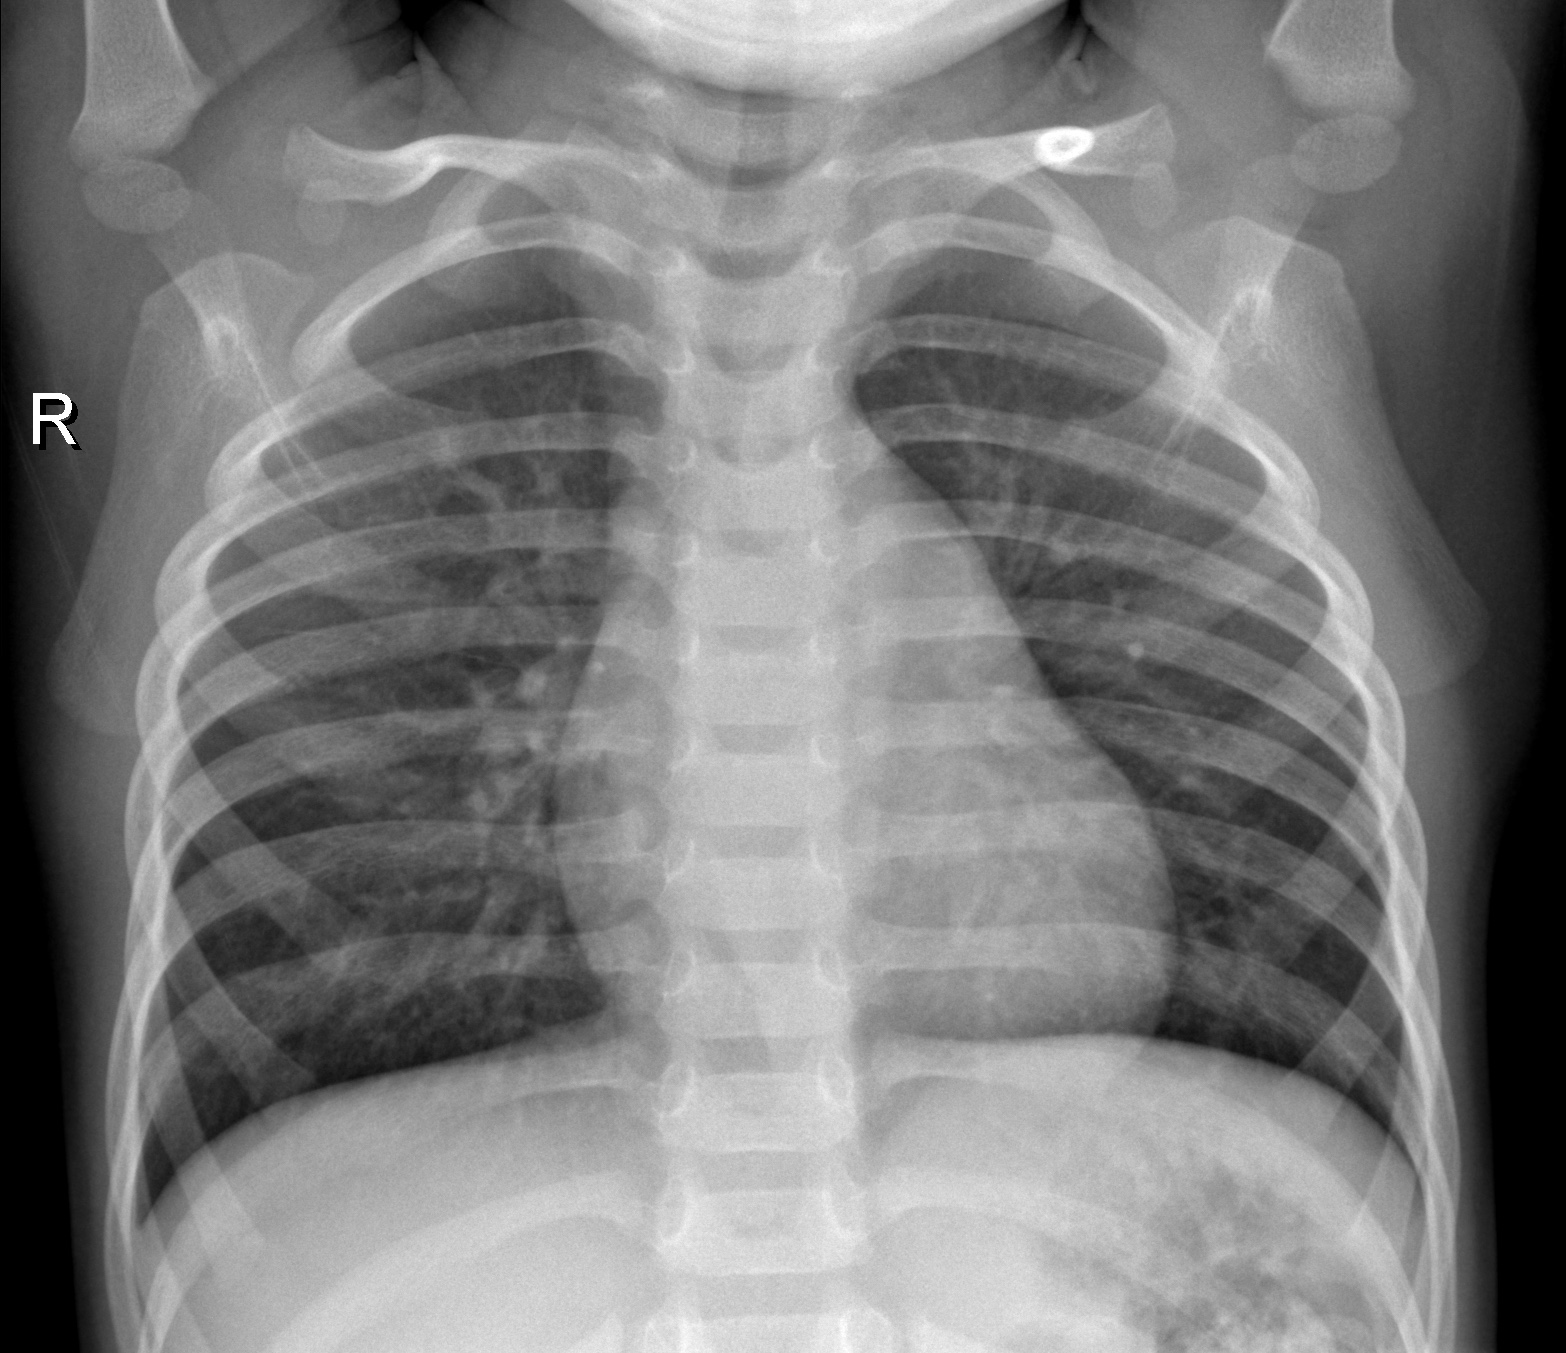
Diagnosis: NORMAL